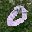
Label: 0